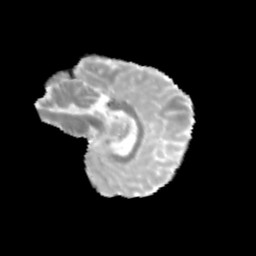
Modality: MD
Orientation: sagittal
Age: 11
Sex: female
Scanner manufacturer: siemens
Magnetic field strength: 3 T
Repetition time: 3.8 s
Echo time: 0.07 s